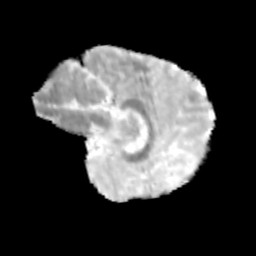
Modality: MD
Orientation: sagittal
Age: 10
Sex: male
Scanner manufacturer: siemens
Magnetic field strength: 3 T
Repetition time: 3.8 s
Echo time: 0.07 s